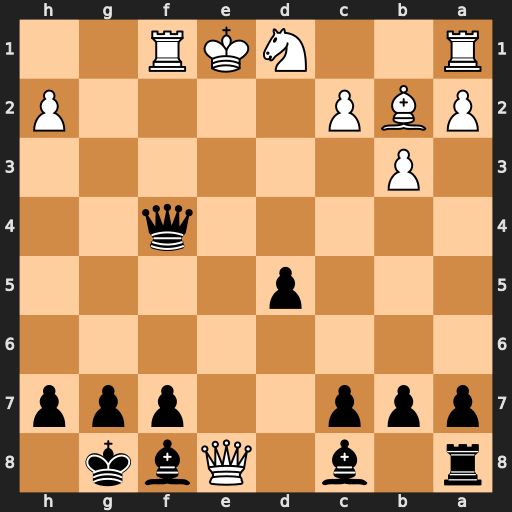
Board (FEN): r1b1Qbk1/ppp2ppp/8/3p4/5q2/1P6/PBP4P/R2NKR2
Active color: b
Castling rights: Q
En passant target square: -
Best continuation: Qxf1+ Kxf1 Bh3+